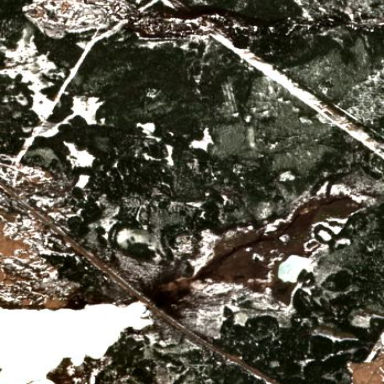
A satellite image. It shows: Bog wetland.